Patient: sex M, age 61
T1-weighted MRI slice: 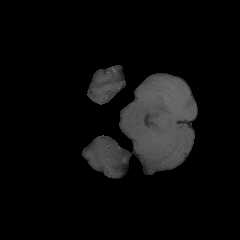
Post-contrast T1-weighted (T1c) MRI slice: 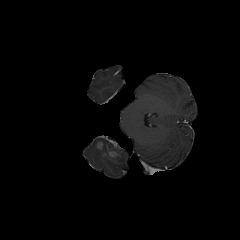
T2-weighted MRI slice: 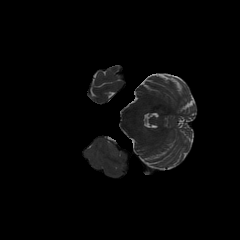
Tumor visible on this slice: yes
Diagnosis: Glioblastoma, IDH-wildtype
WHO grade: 4